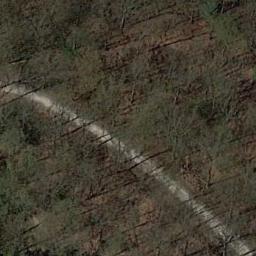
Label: forest